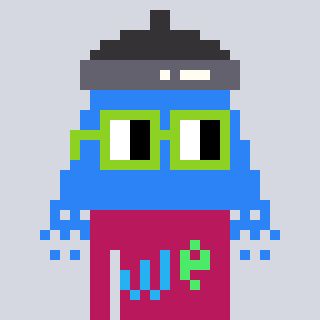
a pixel art character with square light green glasses, a shower-shaped head and a darkpink-colored body on a cool background